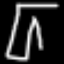
Label: pants